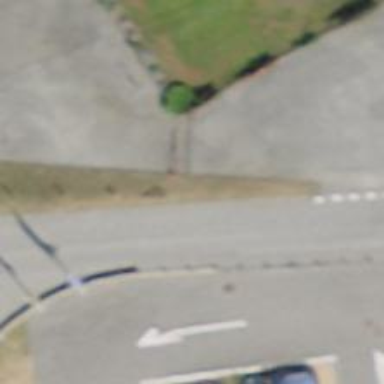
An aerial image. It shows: Swing gate barrier.